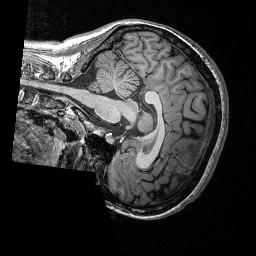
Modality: T1w
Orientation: sagittal
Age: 23
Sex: female
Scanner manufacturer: siemens
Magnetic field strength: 3 T
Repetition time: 2.53 s
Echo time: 0.00309 s